Field crop: maize
Growth stage: 1
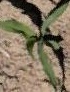
Species: maize